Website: bh-photo
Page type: billing-address
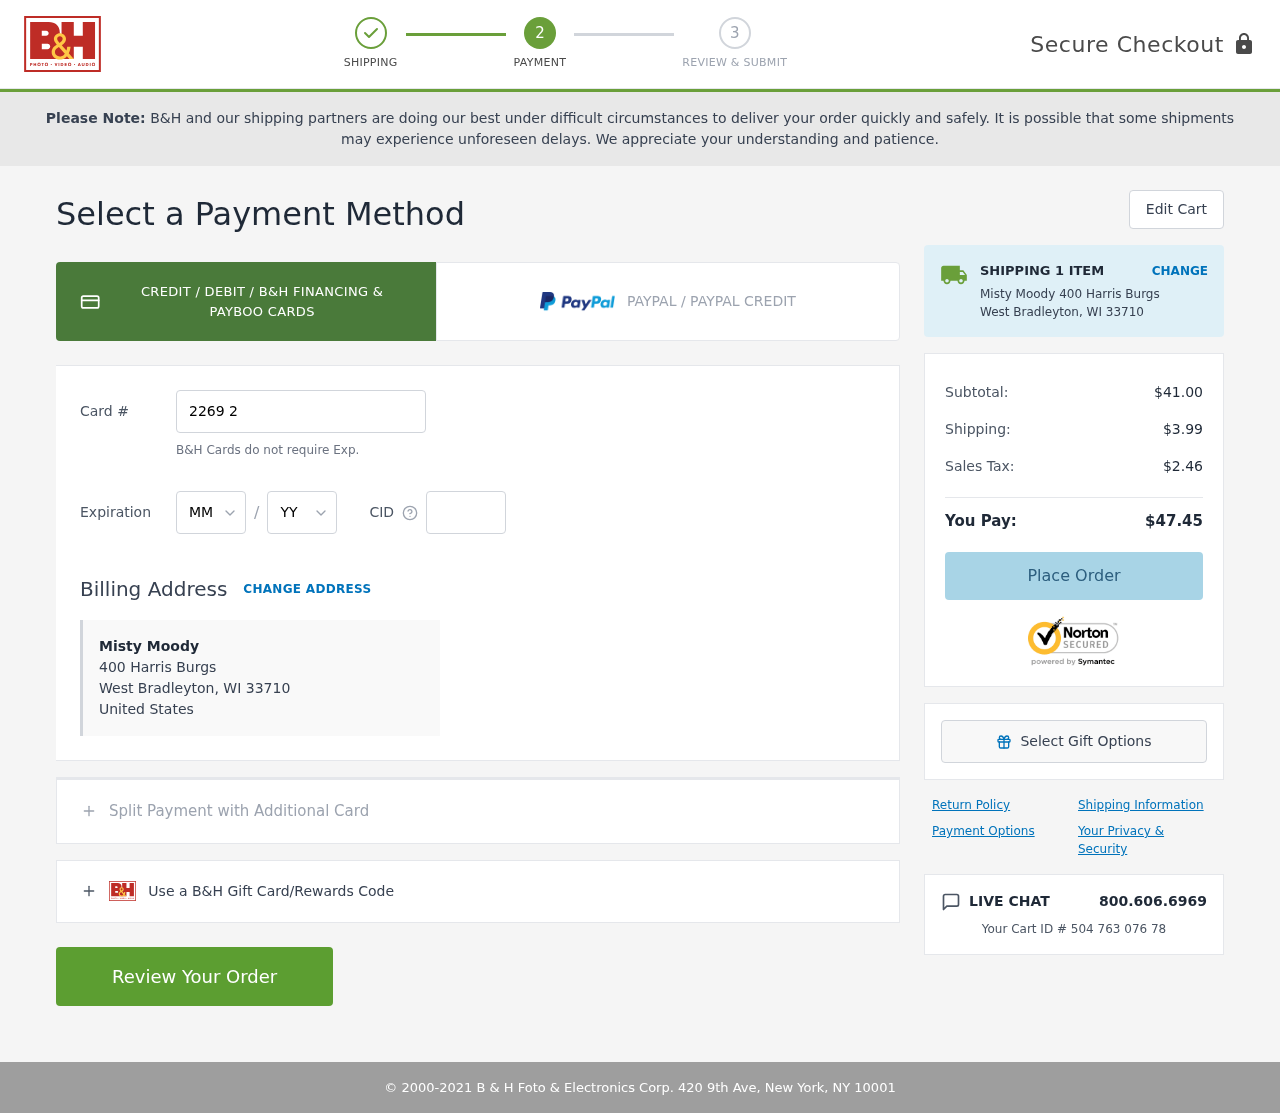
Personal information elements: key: PII_CARD_CVV
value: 462
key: PII_CARD_EXPIRY_MONTH
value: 01
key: PII_CARD_EXPIRY_YEAR
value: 27
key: PII_CARD_NUMBER
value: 2269 2991 2019 4733
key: PII_CITY
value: West Bradleyton
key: PII_COUNTRY
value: United States
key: PII_FULLNAME
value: Misty Moody
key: PII_POSTCODE
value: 33710
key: PII_STATE_ABBR
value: WI
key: PII_STREET
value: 400 Harris Burgs
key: PII_FULLNAME2
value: Misty Moody
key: PII_CITY_STATE
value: West Bradleyton, WI
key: PII_POSTCODE_FULL
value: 33710
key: PII_POSTCODE_NUMERIC
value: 33710
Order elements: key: ORDER_NUM_ITEMS
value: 1
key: ORDER_SUBTOTAL
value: $41.00
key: ORDER_SHIPPING_COST
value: $3.99
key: ORDER_TAX
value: $2.46
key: ORDER_TOTAL
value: $47.45
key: ORDER_ID
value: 504 763 076 78